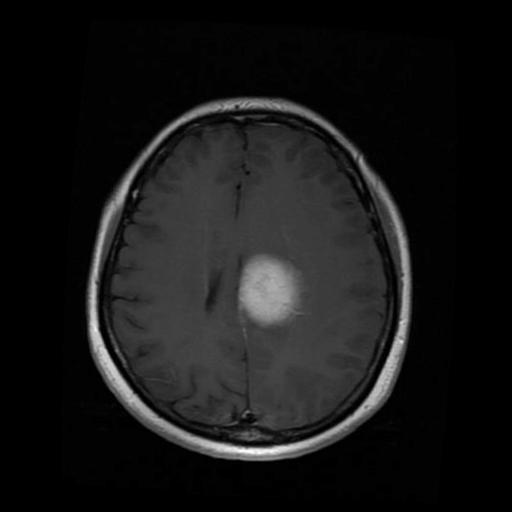
Label: meningioma